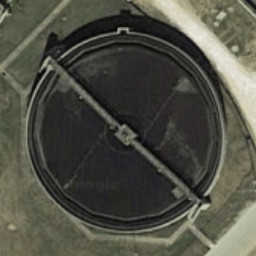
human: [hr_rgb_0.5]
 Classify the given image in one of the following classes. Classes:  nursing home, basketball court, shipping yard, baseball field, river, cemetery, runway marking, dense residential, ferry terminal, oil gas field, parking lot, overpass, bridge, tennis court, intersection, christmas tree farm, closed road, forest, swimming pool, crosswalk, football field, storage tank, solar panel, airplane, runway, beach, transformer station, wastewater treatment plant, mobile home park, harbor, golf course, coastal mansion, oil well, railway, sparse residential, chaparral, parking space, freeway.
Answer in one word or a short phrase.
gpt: wastewater treatment plant